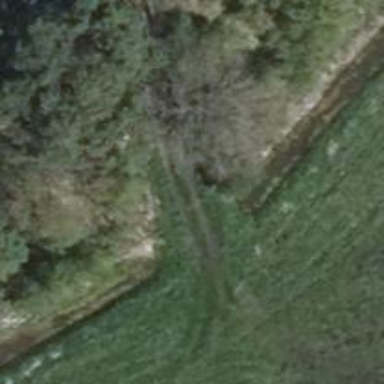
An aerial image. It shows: Row of deciduous broadleaved trees.